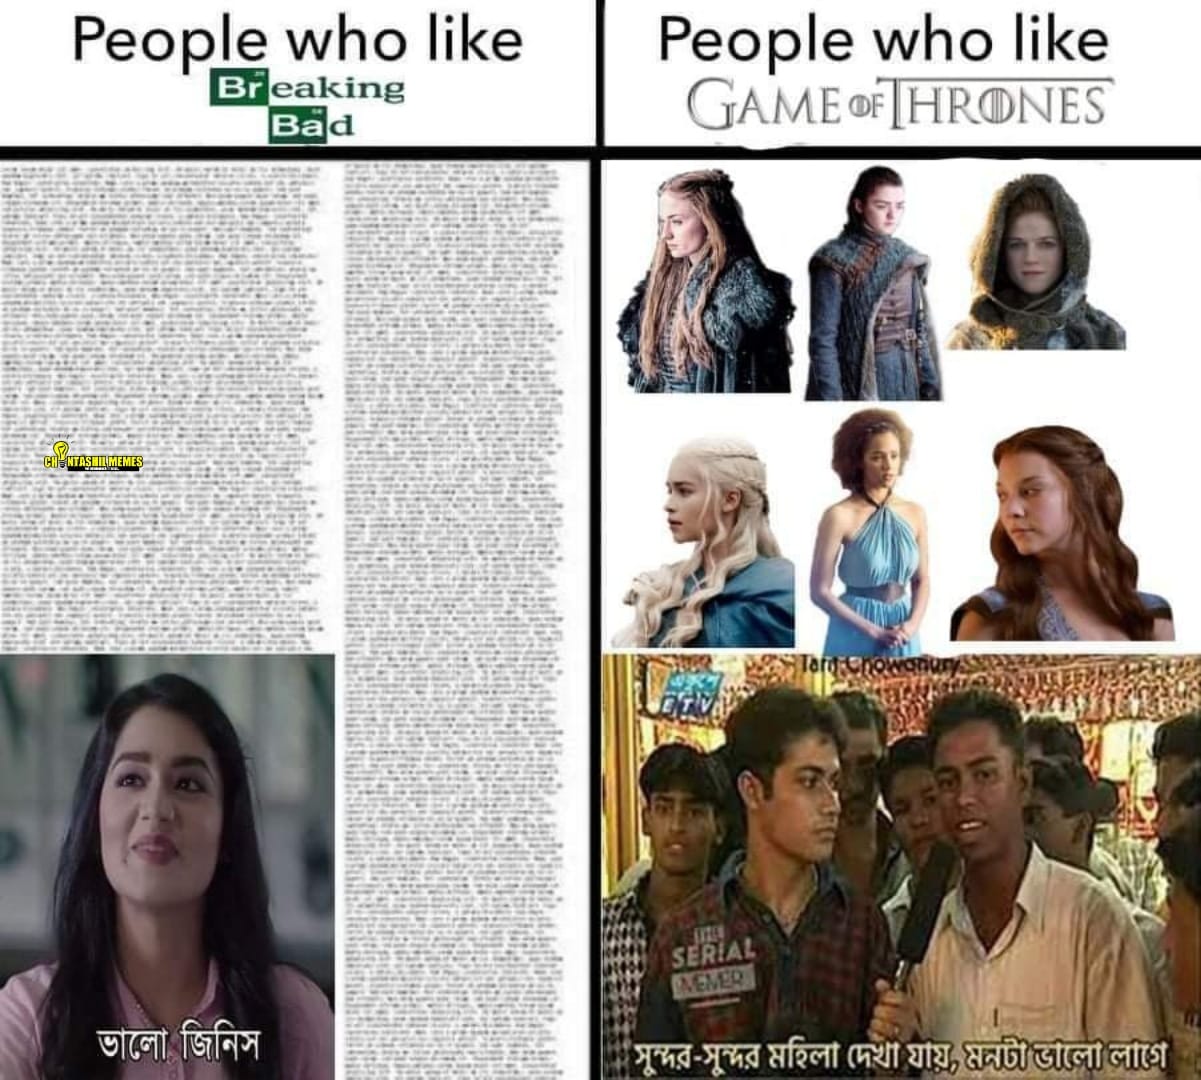
Caption: People who like Breaking Bad  ভালো জিনিস  People who like  GAME OF THRONES  সুন্দর-সুন্দর মহিলা দেখা যায় , মনটা ভালো লাগে
Label: hate